Question: What is the reading of the measurement in the image?
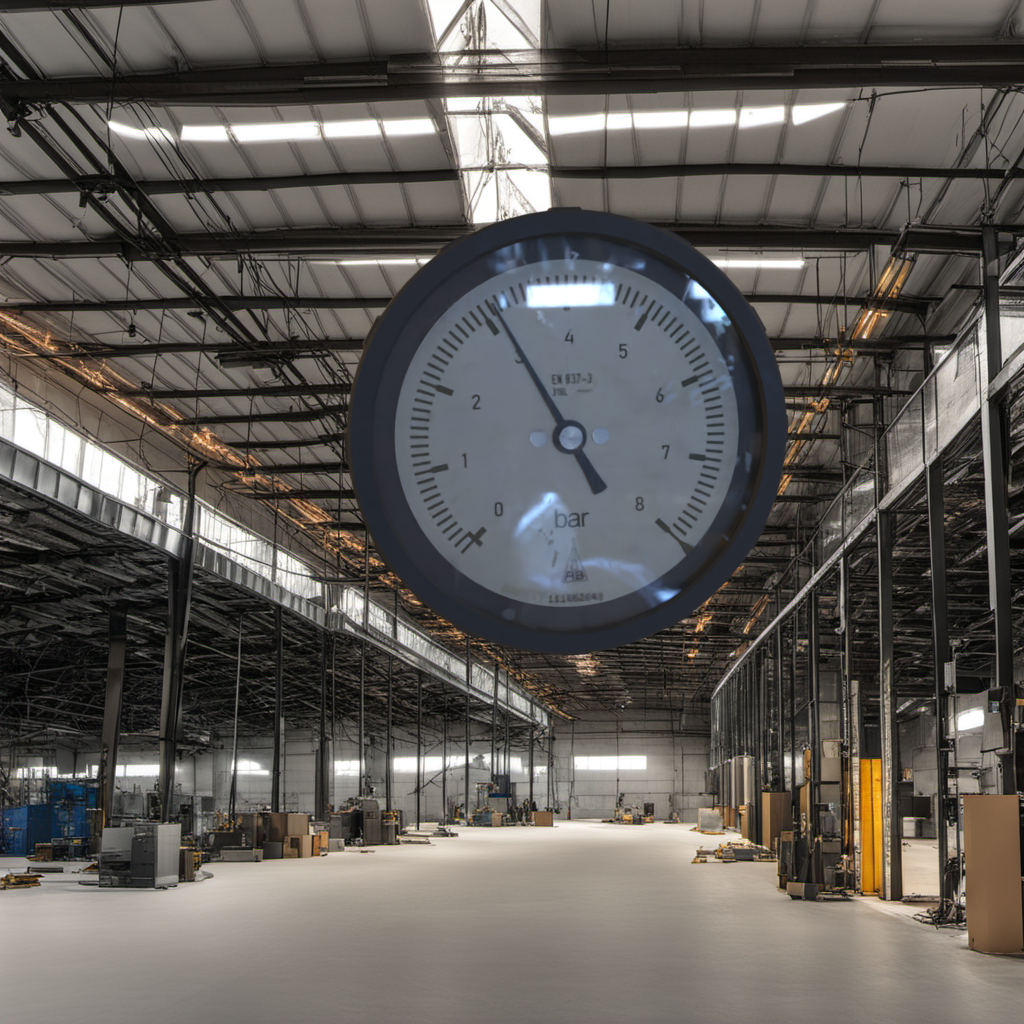
Answer: The result is 3.15
Question: What is the reading range of the measurement in the image?
Answer: The range is from 0 to 8
Question: What is the minimum and maximum reading range of this measurement?
Answer: The minimum value is 0 and the maximum value is 8